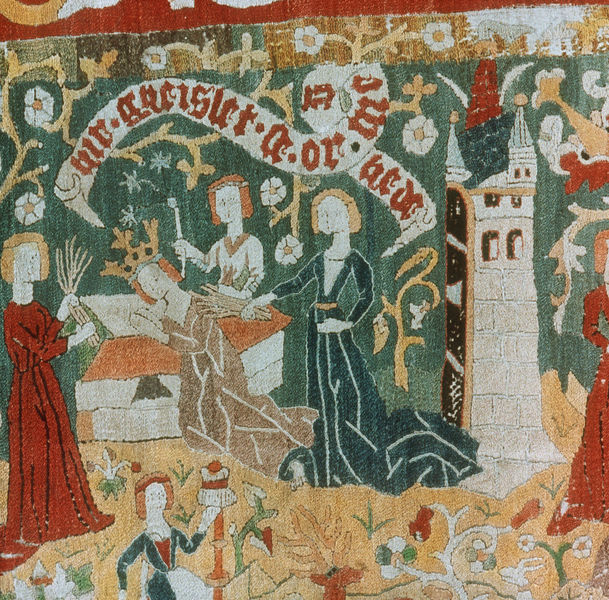
Titel: Elisabeth-Teppich
Institution: Wienhausen, Kloster
Schlagwörter: blau, frauen, grün, menschen, blumen, frau, kleid, kleider, orange, blüte, blüten, haus, rot, muster, ornament, teppich, pflanze, krone, turm, ranken, schrift, fahne, flagge, banner, könig, inschrift, ornamente, burg, knien, beten, altar, hirsch, mittelalter, struktur, krönung, königin, heilig, textil, ornamentik, maria, latein, spruchband, geknüpft, textilkunst, frau kleid